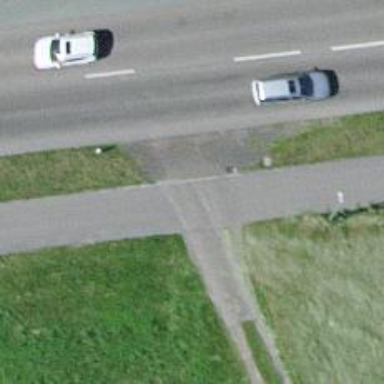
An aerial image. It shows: Asphalt cycleway.